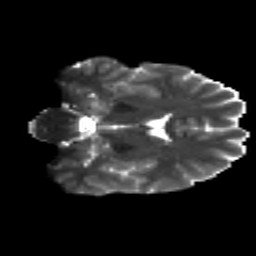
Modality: T2w
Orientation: coronal
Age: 23
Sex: male
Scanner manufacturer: siemens
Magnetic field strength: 3 T
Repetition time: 8.8 s
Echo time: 0.085 s